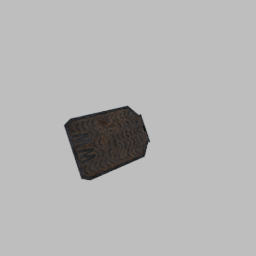
Label: mechanical